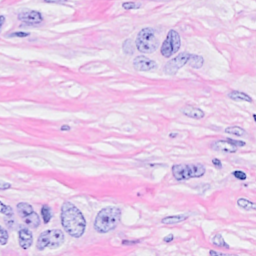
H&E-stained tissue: Breast